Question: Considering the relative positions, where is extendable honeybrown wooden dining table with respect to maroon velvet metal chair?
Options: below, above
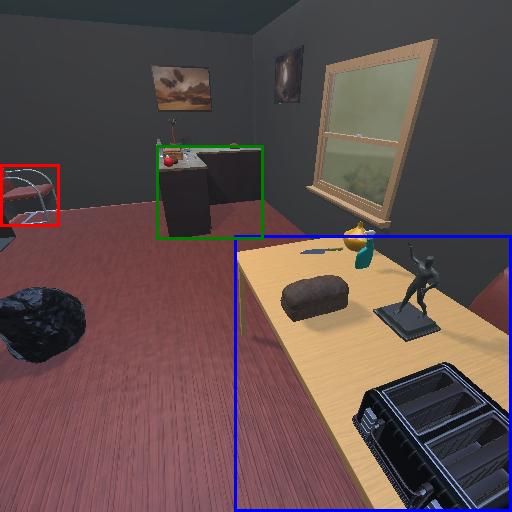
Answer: below